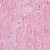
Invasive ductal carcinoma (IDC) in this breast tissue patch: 0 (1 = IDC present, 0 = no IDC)